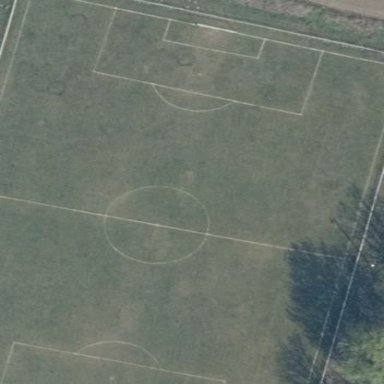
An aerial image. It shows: Pitch designated as leisure land.